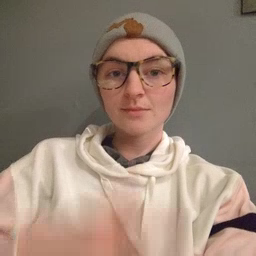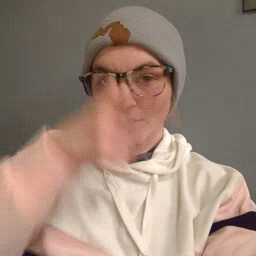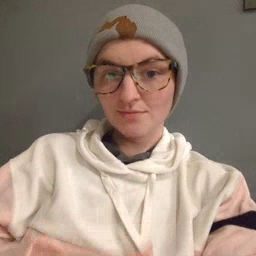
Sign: brother